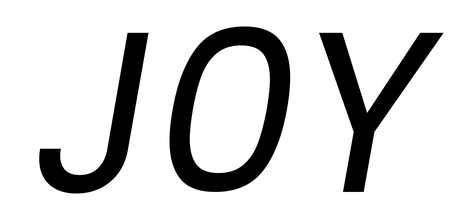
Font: Poppins-Italic